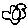
Label: flower